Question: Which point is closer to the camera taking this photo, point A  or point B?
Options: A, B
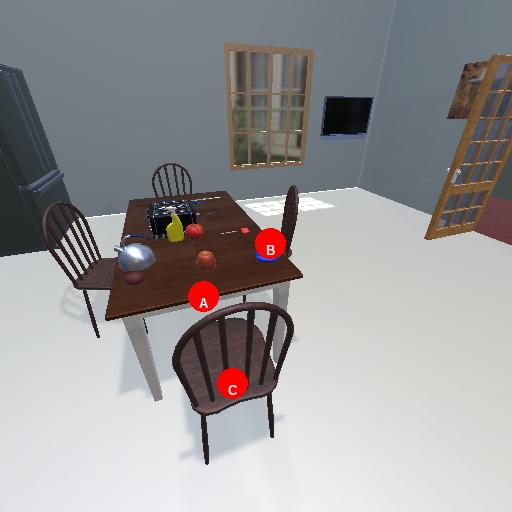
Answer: A